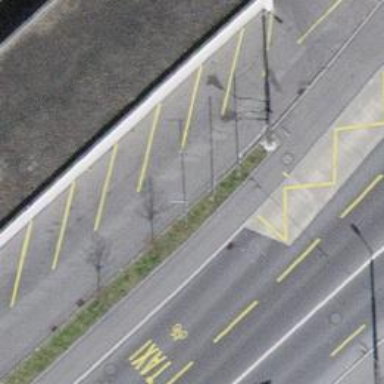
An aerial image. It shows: Trolleybus platform with asphalt surface.